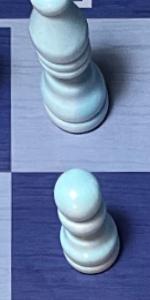
Label: Pawn_White